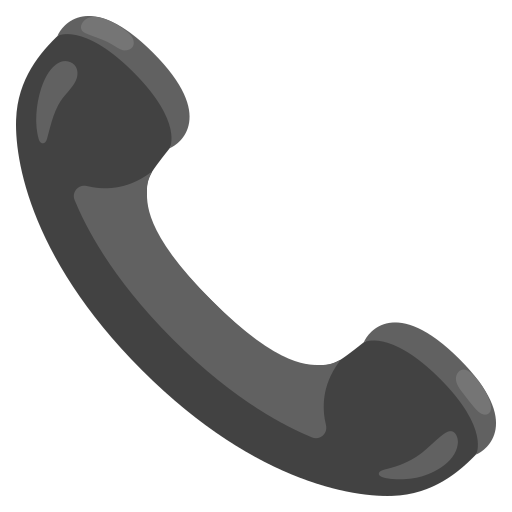
Emoji: 📞